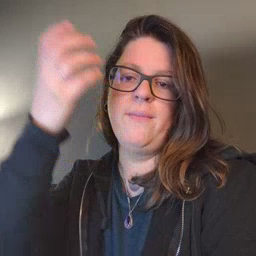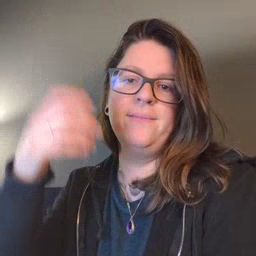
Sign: giraffe